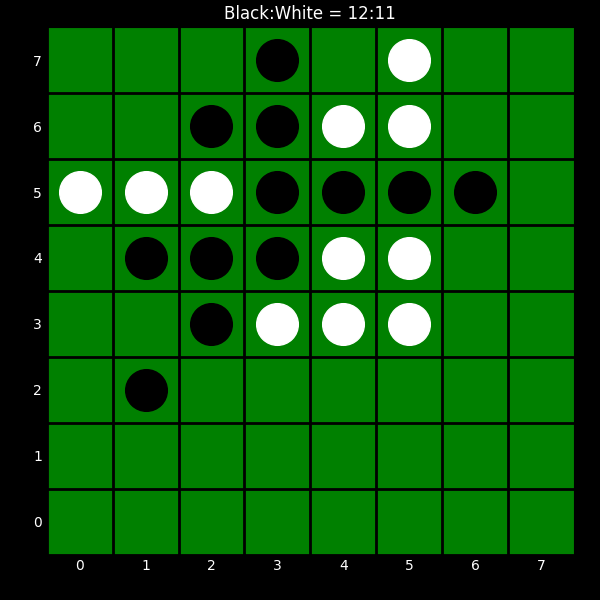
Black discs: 12
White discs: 11